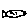
Label: fish